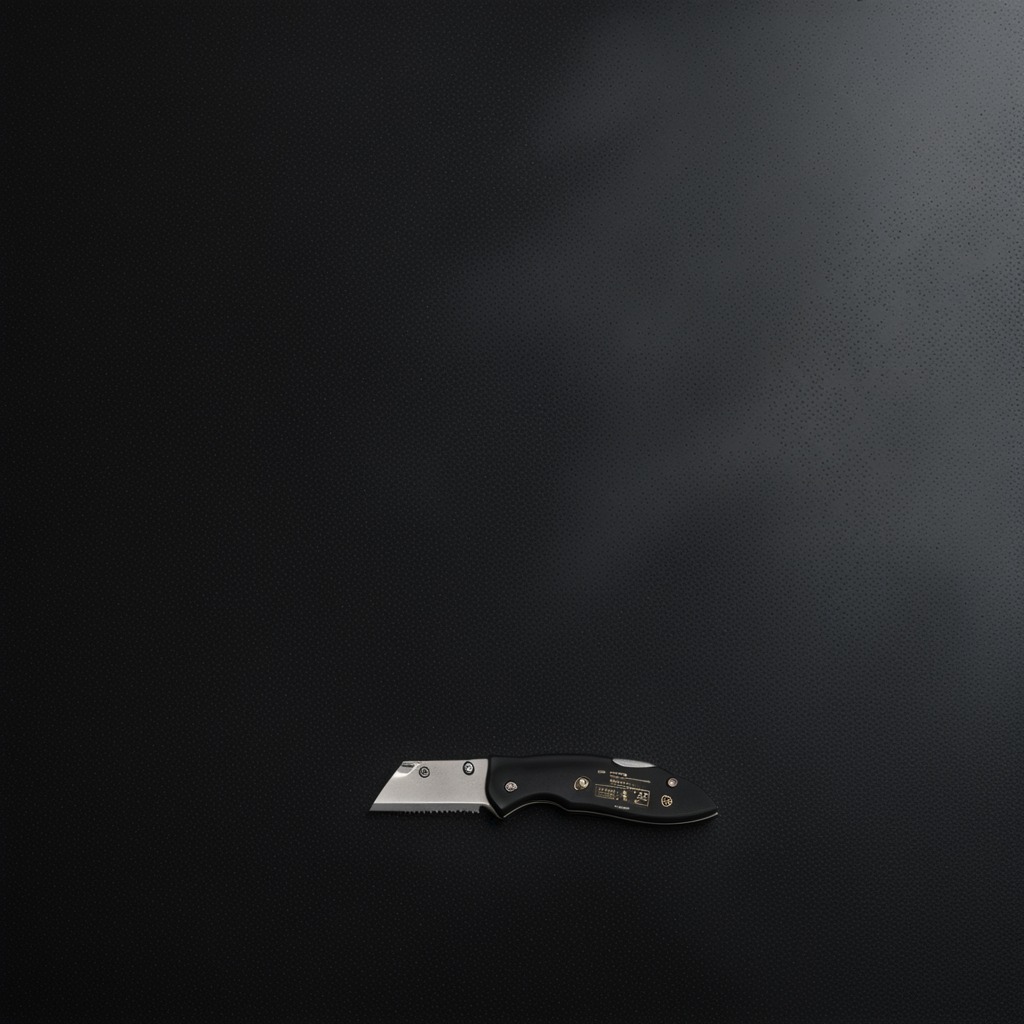
A utility knife lying on the clean granite tabletop covered with a black rubber mat inside a workshop at night dim ambient light soft shadows worn but beneath the mat